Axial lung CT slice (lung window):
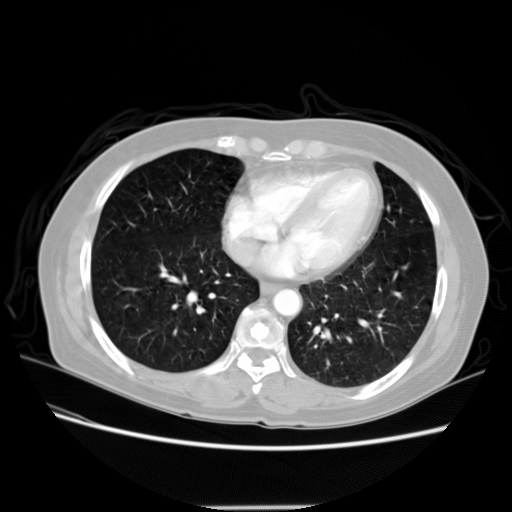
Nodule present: no